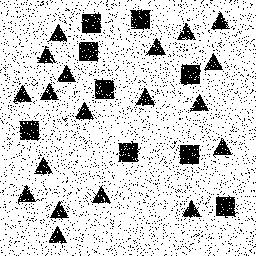
Squares: 9
Triangles: 19
Stars: 0
Total shapes: 28